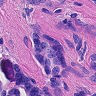
Metastatic tissue present: yes